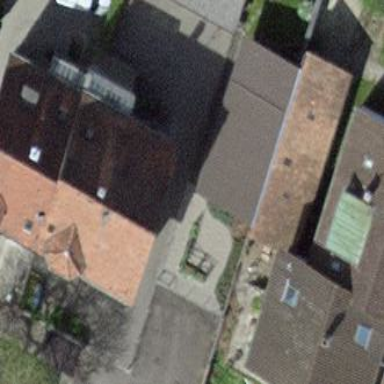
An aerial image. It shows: Garage building.